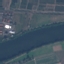
Land use / land cover class: River